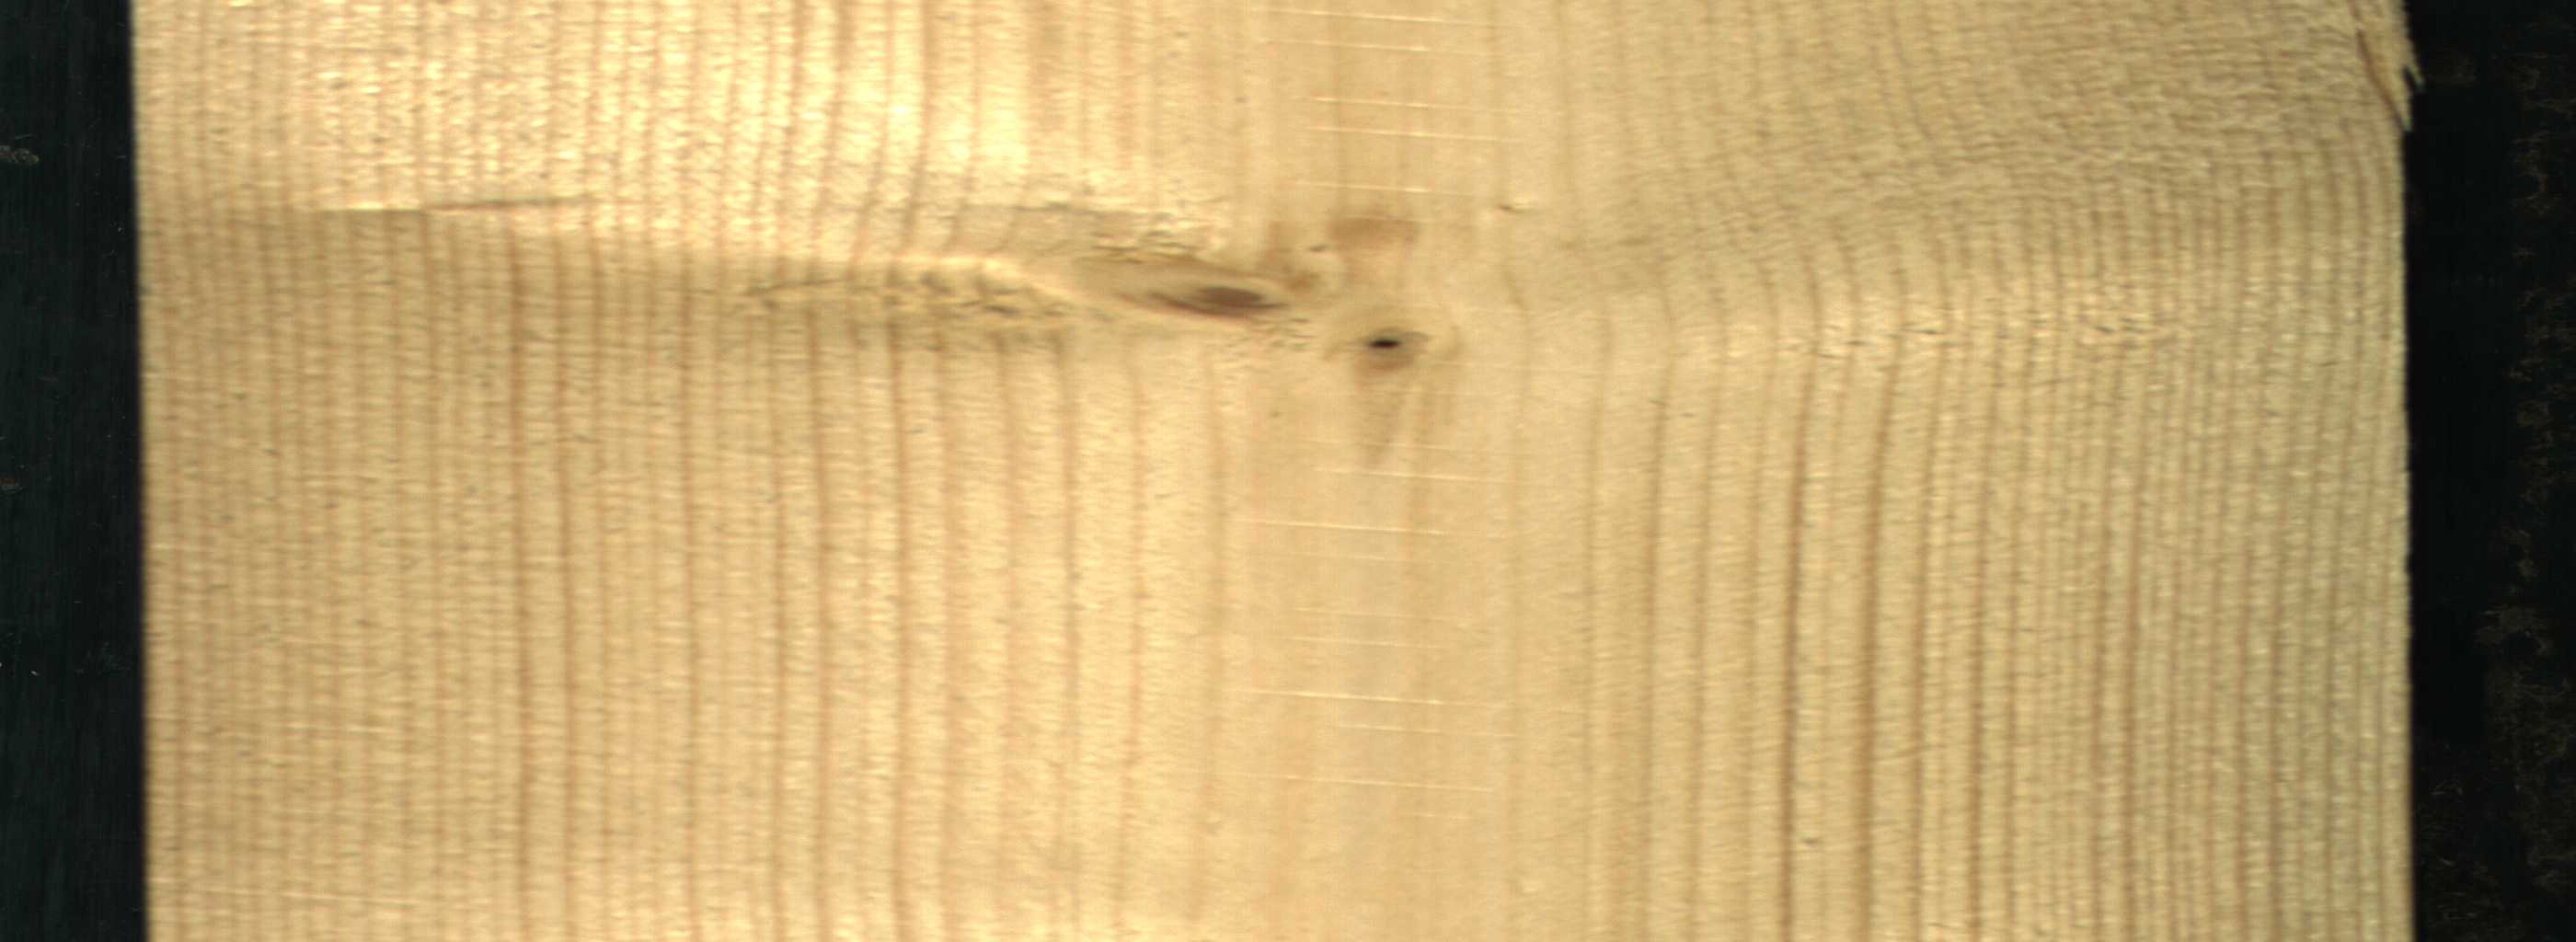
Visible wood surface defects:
Dead_Knot
Live_Knot